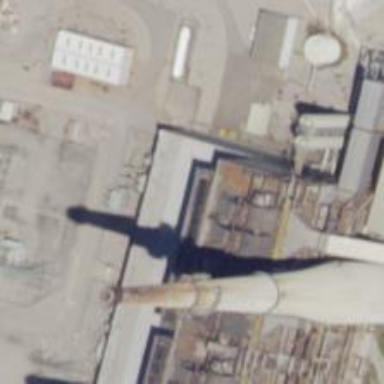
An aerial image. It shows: Steam turbine generator.